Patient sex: M
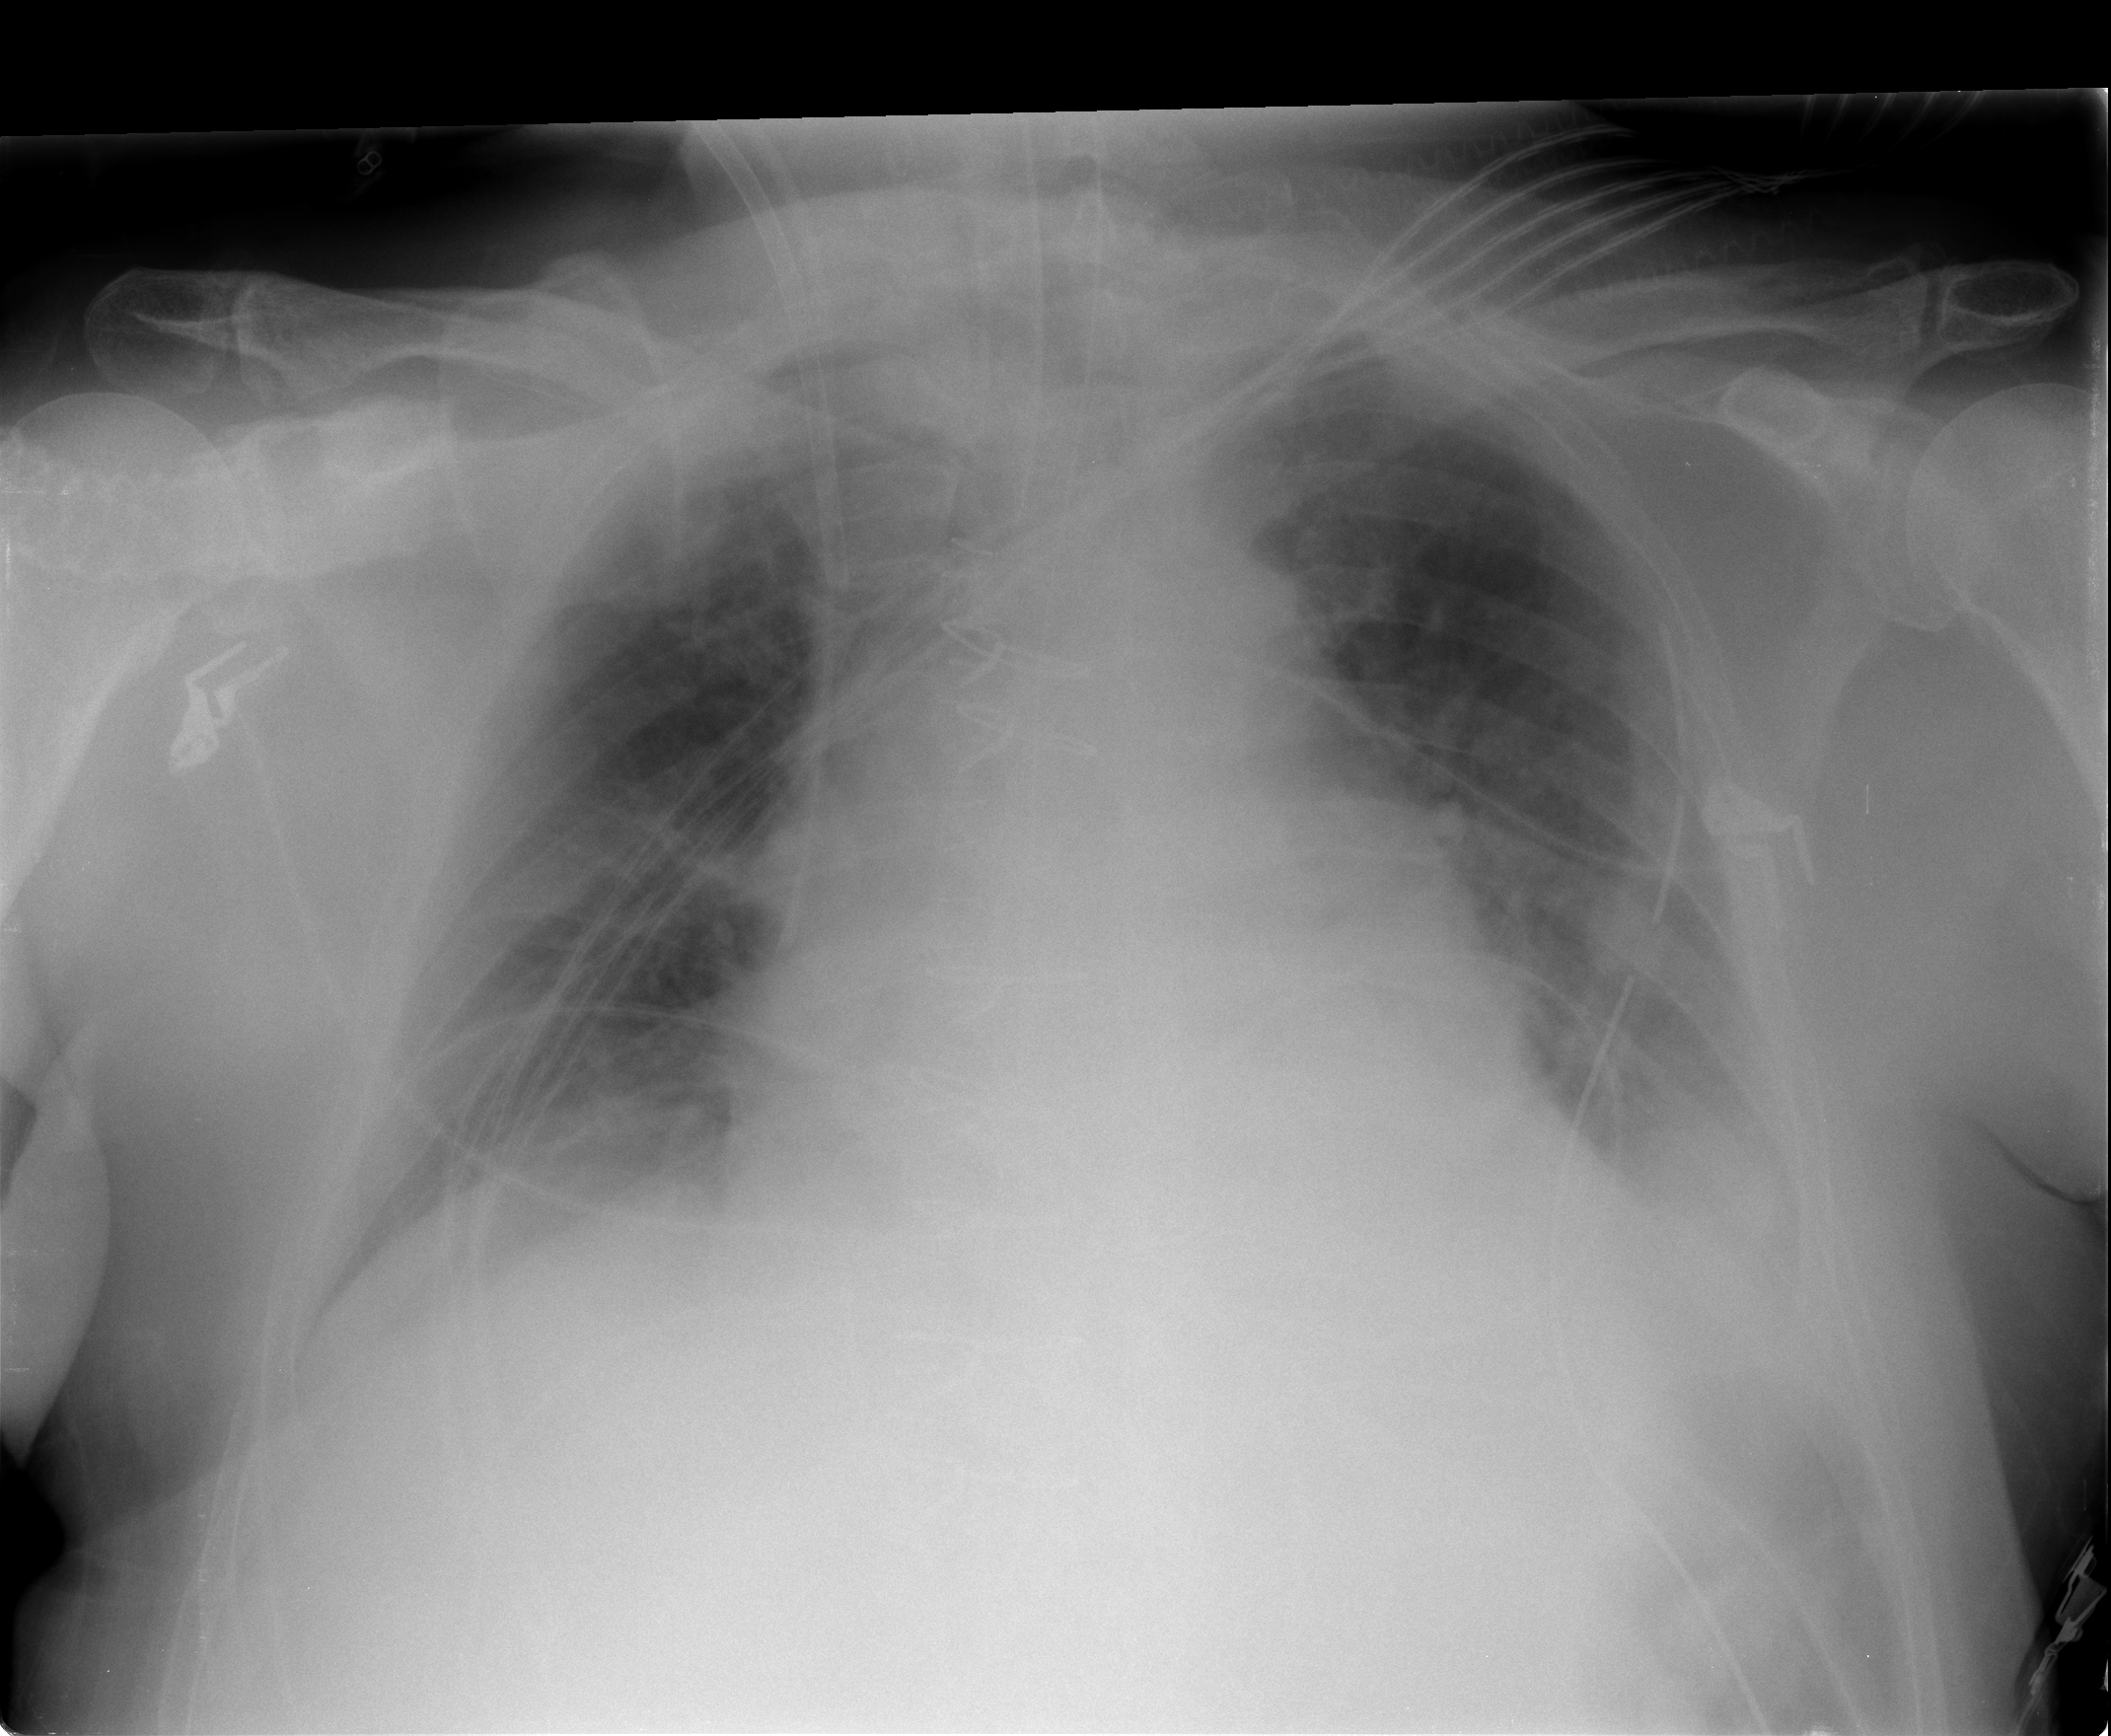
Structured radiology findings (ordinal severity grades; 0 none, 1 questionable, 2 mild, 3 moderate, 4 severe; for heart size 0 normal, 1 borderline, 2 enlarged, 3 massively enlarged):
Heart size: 0
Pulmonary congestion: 2
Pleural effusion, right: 0
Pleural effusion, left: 0
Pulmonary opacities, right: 0
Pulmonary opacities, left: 0
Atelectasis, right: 2
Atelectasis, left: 2